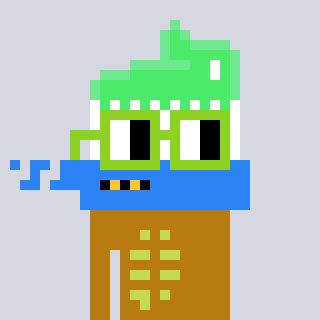
a pixel art character with square light green glasses, a toothbrush-shaped head and a gold-colored body on a cool background